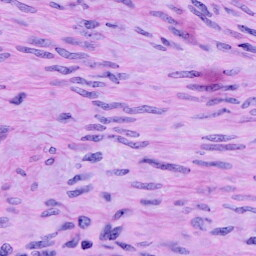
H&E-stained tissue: Cervix